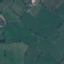
Land use / land cover: Pasture